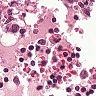
Metastatic tissue present: no